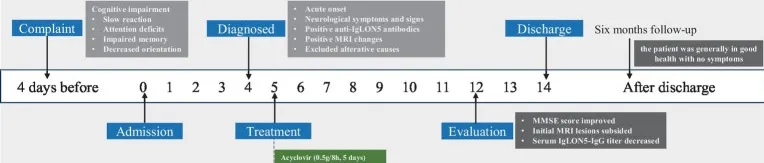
Timeline displaying the evolution of this case: in the white boxes, the date has been reported; in the blue boxes is a list of the important events that have been performed; in the green boxes, we have displayed the therapies; and in the black boxes, the evaluation was conducted, MRI, magnetic resonance imaging; Methyl-PD, methylprednisolone; MMSE, Mini-mental stare examination.
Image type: chart (chart)